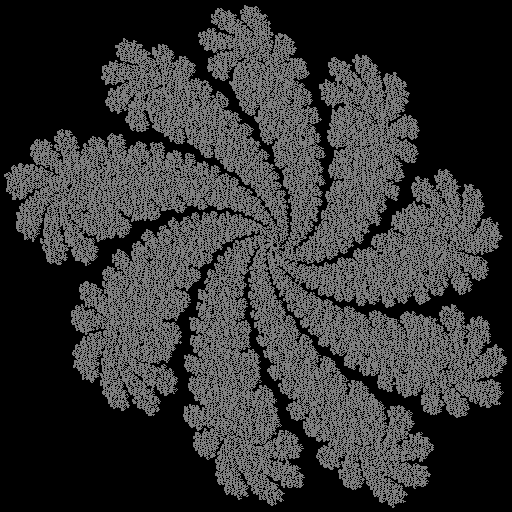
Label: flower